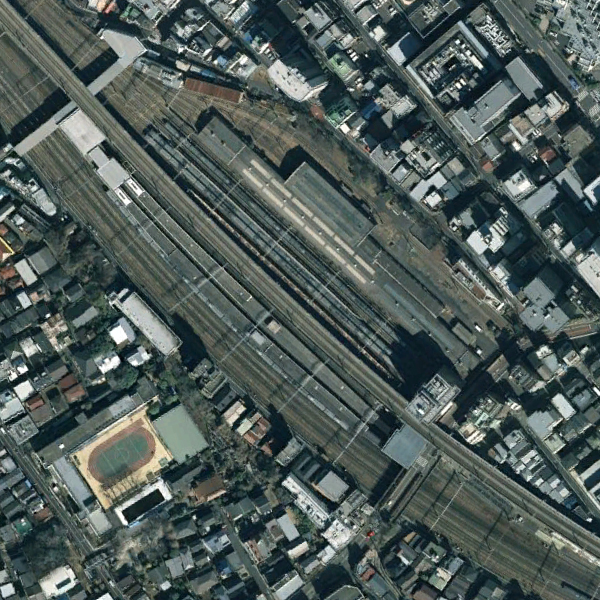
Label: RailwayStation